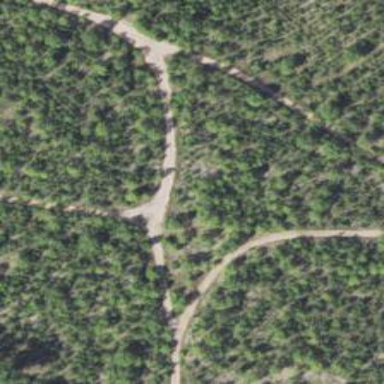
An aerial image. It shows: Well-maintained track road of grade 1.